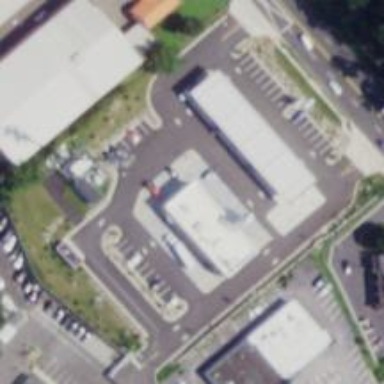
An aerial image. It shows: Fuel station.